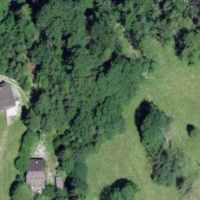
EUNIS habitat code: 24
Species observed at this site:
Arctium tomentosum
Lamium maculatum